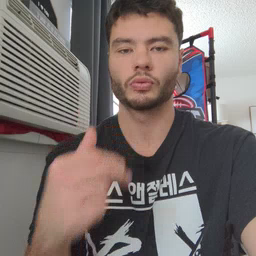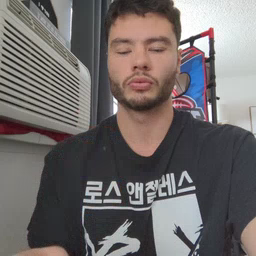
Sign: chin